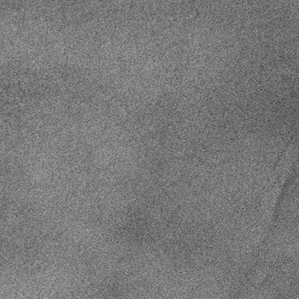
Label: frost